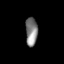
Tissue: lung
Cell type: Epithelial cells
Senescence score: 0.1707
Nuclear area (px): 342
Mean DAPI intensity: 127.994